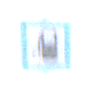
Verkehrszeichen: Tankstelle
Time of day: Midday
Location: Outdoor (Nature)
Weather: PartlyCloudy
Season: NotSpecified
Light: Natural